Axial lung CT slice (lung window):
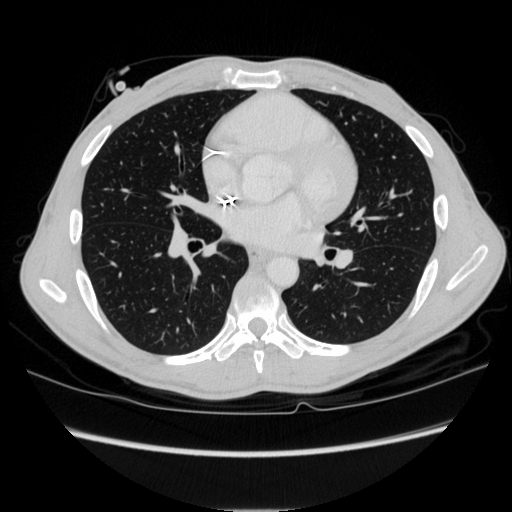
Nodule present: no